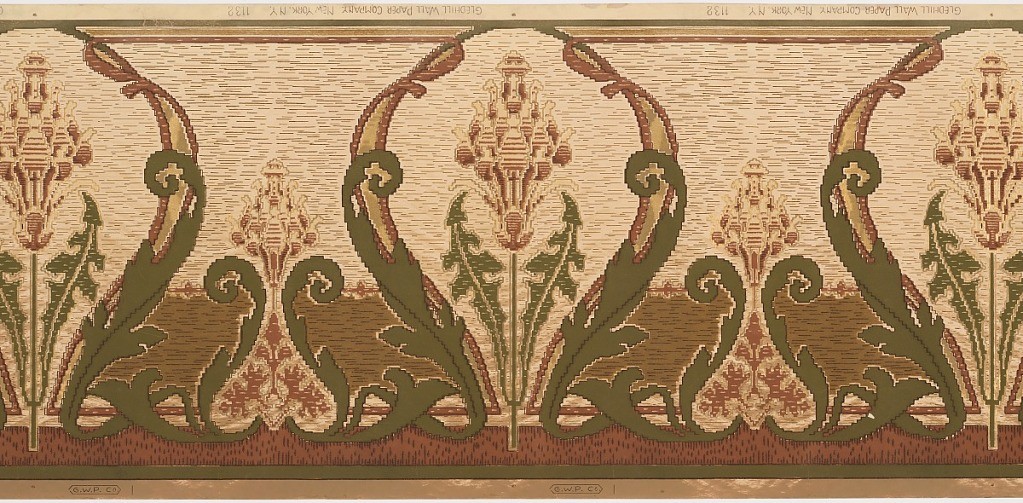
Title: Frieze
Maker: Gledhill Wall Paper Co., New York, New York, founded 1900
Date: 1905–1915
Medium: Machine-printed paper
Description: Art nouveau style. Stylized stemmed flowers, alternating beween large and small. The large flowers are encircled by swirling leafs. The base of the smaller flowers are also framed by curling leafs. The lines are jagged, giving the paper an embroided effect of The background consists of short, horizontal, brown and black lines. Printed in green, black, cream, and shades of brown.